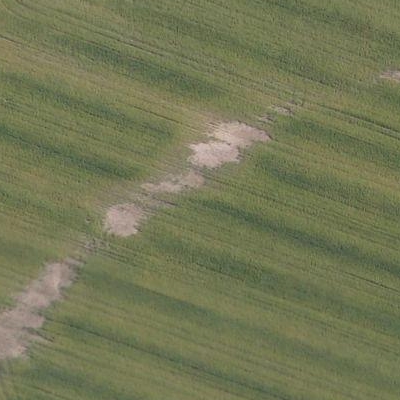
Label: Grass